Question: I would like to know, if I can get the background that is displayed when using android's holo theme, as a drawable? (you know, the dark black and blue background that is displayed for 3.0+) I need to use it as a drawable, so if someone knows if this can be done, please let me know..

Sorry, but I forgot to mention that this is displayed on a tablet device, not sure about phones.
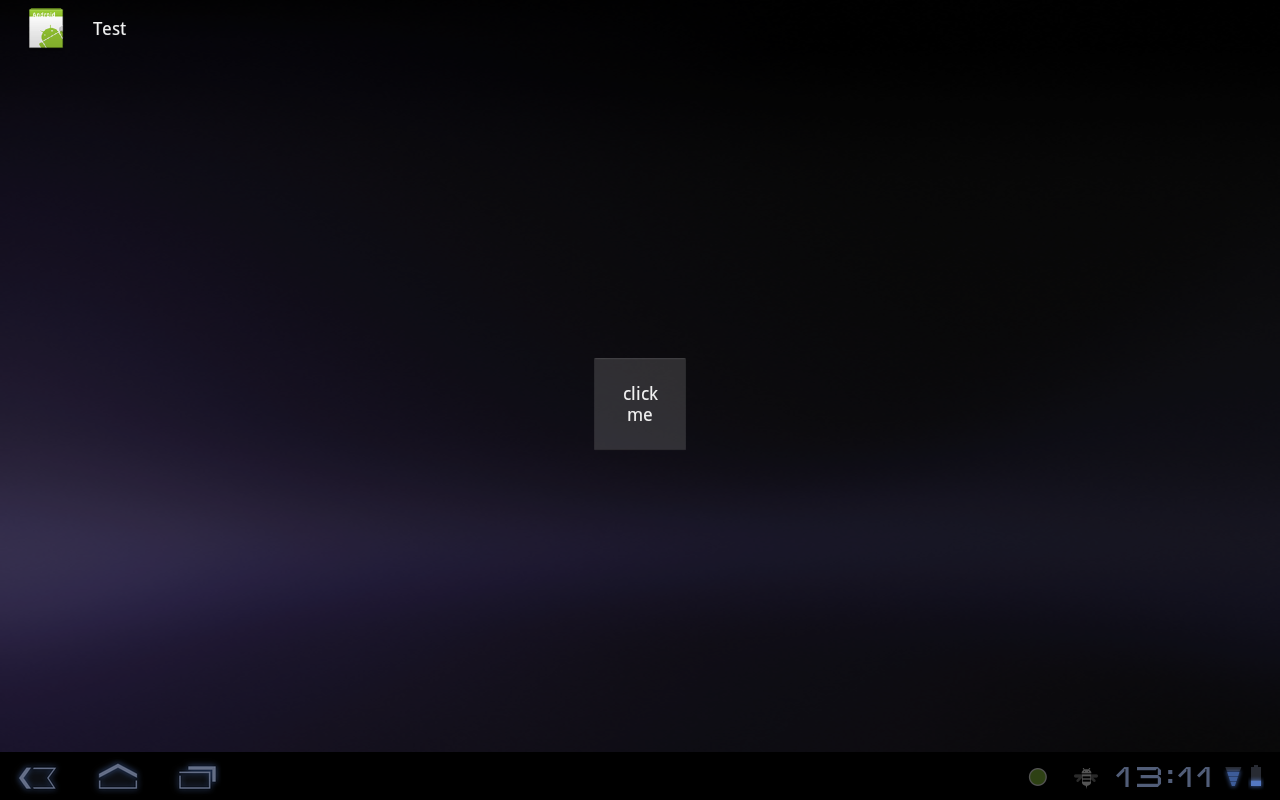
Answer: If it is possible, your best bet is to look in the android .jar for 3.0 (which can be downloaded using ADT in Eclipse)
The image may be found in /drawable/drawable-hdpi or possibly somewhere within /drawable
If not, it likely is only possible to find in the source.